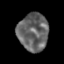
Tissue: skin
Cell type: Epithelial cells
Senescence score: 0.2358
Nuclear area (px): 1117
Mean DAPI intensity: 101.448